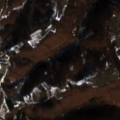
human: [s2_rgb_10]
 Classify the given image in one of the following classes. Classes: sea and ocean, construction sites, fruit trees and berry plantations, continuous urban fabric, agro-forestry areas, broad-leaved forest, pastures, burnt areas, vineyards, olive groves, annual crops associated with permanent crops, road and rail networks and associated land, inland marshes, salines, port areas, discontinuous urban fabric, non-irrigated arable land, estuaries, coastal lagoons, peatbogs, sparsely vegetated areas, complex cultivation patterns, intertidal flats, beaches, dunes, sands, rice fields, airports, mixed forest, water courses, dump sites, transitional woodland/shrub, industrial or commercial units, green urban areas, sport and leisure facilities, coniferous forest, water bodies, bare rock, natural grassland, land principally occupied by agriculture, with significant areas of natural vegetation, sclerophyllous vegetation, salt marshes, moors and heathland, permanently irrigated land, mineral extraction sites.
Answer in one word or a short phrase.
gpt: non-irrigated arable land, land principally occupied by agriculture, with significant areas of natural vegetation, broad-leaved forest